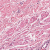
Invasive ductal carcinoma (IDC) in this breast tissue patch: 0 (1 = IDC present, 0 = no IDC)